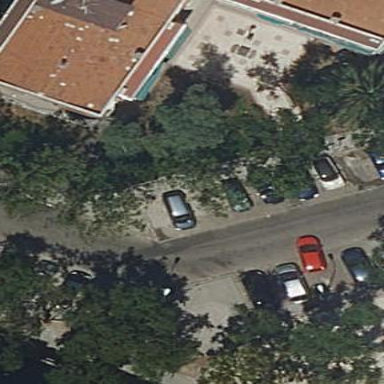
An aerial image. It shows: Parking area with surface.